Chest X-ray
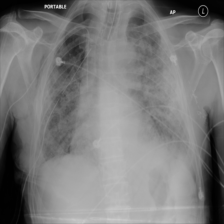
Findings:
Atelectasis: negative
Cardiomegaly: negative
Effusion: negative
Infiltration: negative
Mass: negative
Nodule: negative
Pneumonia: negative
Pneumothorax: negative
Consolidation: negative
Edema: negative
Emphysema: negative
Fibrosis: negative
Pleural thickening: negative
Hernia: negative